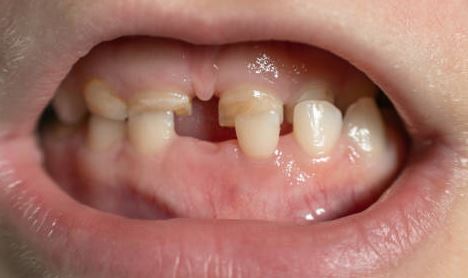
Condition: hypodontia